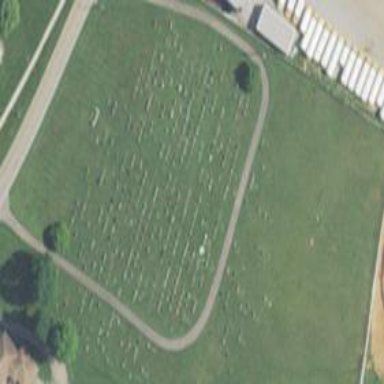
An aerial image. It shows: Cemetery.